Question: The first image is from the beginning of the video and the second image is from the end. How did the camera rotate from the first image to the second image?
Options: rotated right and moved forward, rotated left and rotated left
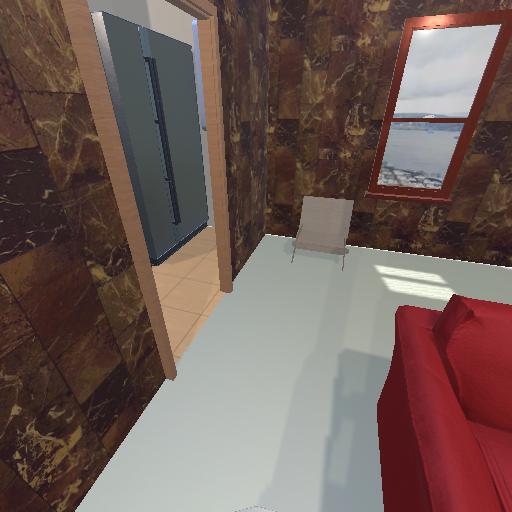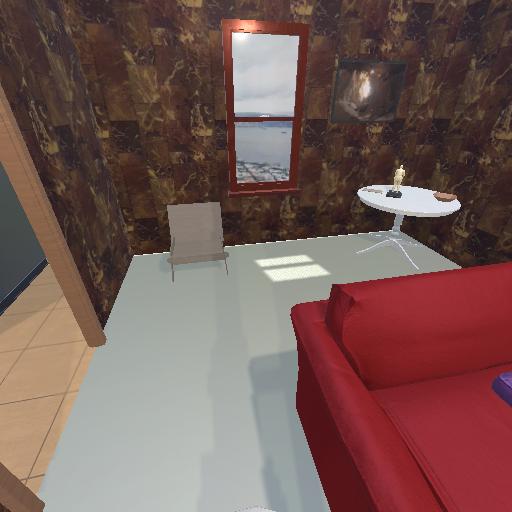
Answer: rotated right and moved forward